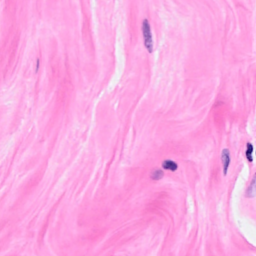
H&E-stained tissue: Breast